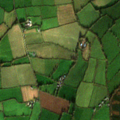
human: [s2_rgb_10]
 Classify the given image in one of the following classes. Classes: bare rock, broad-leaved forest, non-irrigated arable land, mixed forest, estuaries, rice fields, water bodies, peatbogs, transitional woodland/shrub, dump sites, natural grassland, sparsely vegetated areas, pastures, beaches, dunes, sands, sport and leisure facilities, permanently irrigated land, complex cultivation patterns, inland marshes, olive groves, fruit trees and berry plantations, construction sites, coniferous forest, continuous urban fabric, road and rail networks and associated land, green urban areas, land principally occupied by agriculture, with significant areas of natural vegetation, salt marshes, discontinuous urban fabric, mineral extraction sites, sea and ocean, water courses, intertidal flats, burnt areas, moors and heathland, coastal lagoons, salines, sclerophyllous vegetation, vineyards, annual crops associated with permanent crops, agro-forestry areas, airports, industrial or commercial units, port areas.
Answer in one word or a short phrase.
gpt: non-irrigated arable land, pastures, transitional woodland/shrub